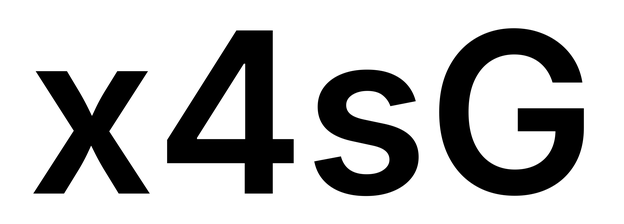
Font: Inter_SemiBold